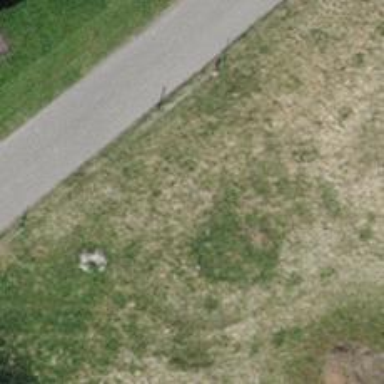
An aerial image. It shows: Set of steps on the road.